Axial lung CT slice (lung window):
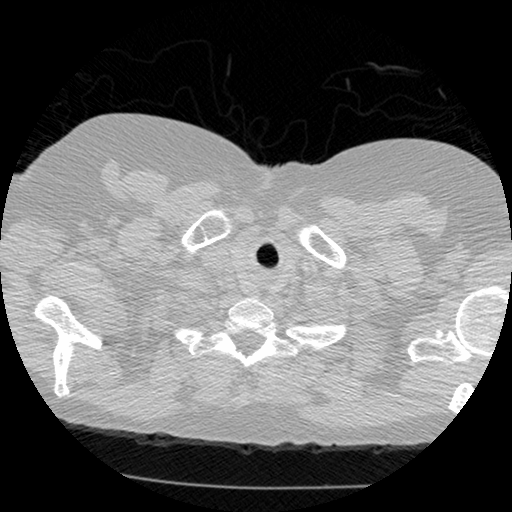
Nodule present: no